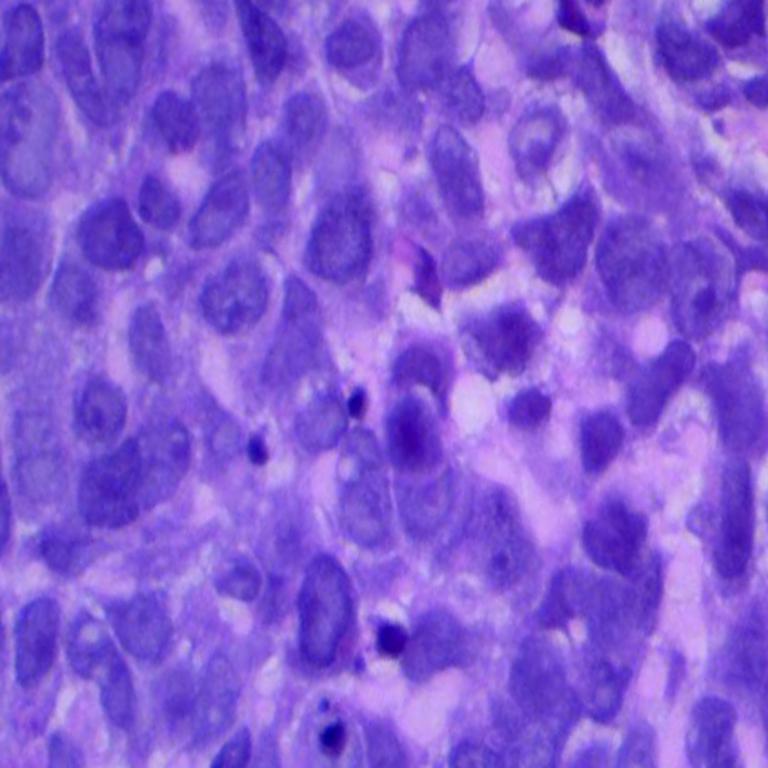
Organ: lung
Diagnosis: squamous carcinomas